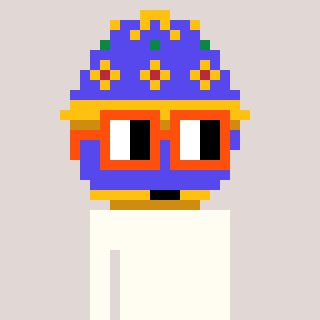
a pixel art character with square orange glasses, a faberge-shaped head and a red-colored body on a warm background